Field crop: maize
Growth stage: 1
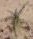
Species: salsola